I will show an image sequence of human cooking. I have annotated the images with numbered circles. Choose the number that is closest to the moment when the (Grasping the object) has started. You are a five-time world champion in this game. Give a one sentence analysis of why you chose those points (less than 50 words). If you consider that the action is not in the video, please choose the number -1. Provide your answer at the end in a json file of this format: {"points": []}
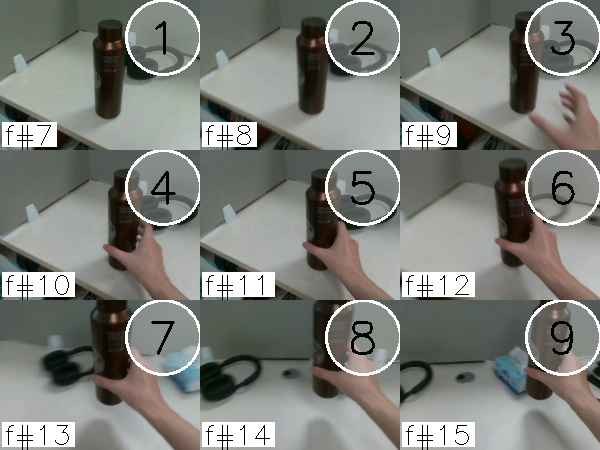
Frame 5 shows the clearest moment of hand-object contact.
{"points": [5]}